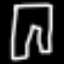
Label: pants